Question: I have a list of IDs in a column and I want to compare them against semi-colon separated strings and determine which ID is part of it.

I have the following code, which partially works:
'''
Function SeparatedListContains(ByVal str As String, ByVal v As Range, _
Optional ByVal delimiter As String = ";") As String
Dim i As Long
Dim cell As Range
Dim splitStr() As String
splitStr = Split(str, delimiter)
SeparatedListContains = False
For i = LBound(splitStr) To UBound(splitStr)
For Each cell In v
If splitStr(i) = cell Then
SeparatedListContains = cell
End If
Next cell
Next i
End Function
'''
The code only compares the first item in the separated string and doesn't go to the next item in the separated string if the first one isn't a match from the IDs.
Any help will be much appreciated.
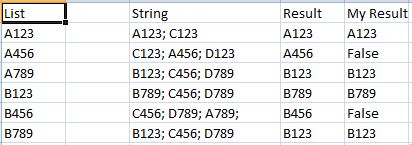
Answer: This is a "fun" problem that bites every single one of us.
Look closely at your data:

The delimiter isn't ';', it's ';WHITESPACE'.
By splitting on ';', the values you get in the first index look like this:
- 'A123'- 'C123'- 'C456'
But the data in the next index looks like this:
- '_C123'- '_A456'- '_D789'
Where '_' represents a space. And 'Debug.Print "C123" = " C123"' will print 'False'.
The solution is therefore to 'Trim' the values before you compare them - and then just bail out:
'''
SeparatedListContains = vbNullString
For i = LBound(splitStr) To UBound(splitStr)
For Each cell In v
Dim value As Variant
value = cell.value
If Not IsError(value) Then
If Trim$(splitStr(i)) = Trim$(value) Then
SeparatedListContains = Trim$(value)
Exit Function
End If
End If
Next
Next
'''
Trimming the 'value' might seem excessive, but my experience is that if you don't trim it now, you'll be trimming it later anyway.
By bailing out immediately with 'Exit Function', you avoid unnecessary iterations.
By defaulting to 'vbNullString' instead of 'False' ('"False"' actually), we return when we find . If this function is used as a UDF, I would recomment returning a 'Variant' instead, and default to an actual error value, e.g. 'CVErr(xlNA)' - that way you leverage Excel's own failing-function mechanism.
The 'IsError' check is because you don't want to throw a runtime error if the given 'Range' contains, say, a '#REF!' error: as a UDF that makes Excel swallow the error and return '#VALUE!' - but as a VBA function called from VBA code, that means runtime error 13 "type mismatch", when VBA tries to compare a string to an error value.